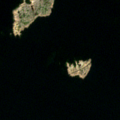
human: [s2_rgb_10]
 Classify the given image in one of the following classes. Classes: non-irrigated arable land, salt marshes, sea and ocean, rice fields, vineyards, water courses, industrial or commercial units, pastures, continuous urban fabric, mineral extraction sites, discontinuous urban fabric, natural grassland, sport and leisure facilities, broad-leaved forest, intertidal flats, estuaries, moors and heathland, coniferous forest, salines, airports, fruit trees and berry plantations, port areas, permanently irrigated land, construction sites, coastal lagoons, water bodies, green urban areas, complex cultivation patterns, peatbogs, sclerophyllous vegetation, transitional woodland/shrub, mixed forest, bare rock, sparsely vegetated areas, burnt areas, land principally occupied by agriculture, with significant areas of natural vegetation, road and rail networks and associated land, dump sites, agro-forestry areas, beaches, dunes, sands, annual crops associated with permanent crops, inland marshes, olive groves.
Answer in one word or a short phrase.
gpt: sea and ocean